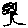
Label: tree